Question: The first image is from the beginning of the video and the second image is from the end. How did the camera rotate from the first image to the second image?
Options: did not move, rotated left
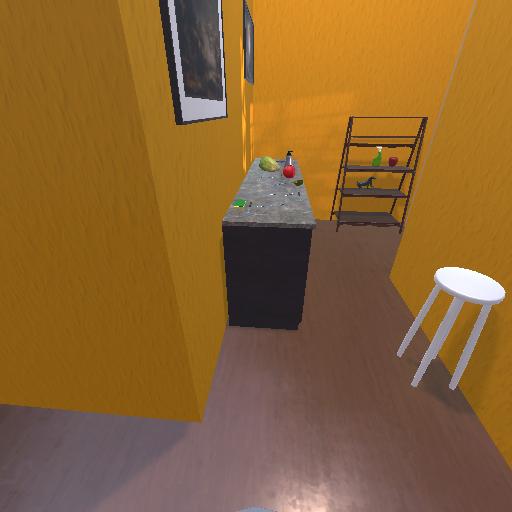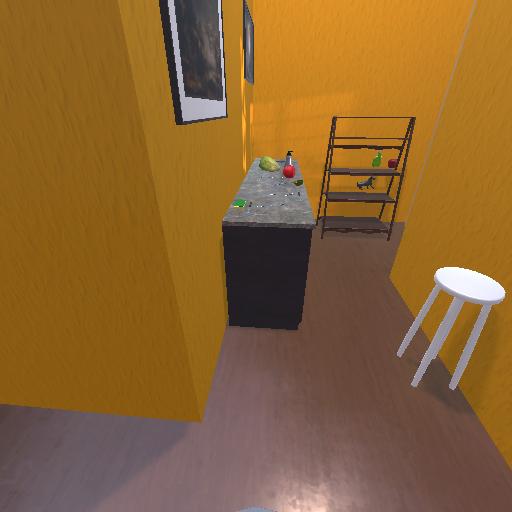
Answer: did not move